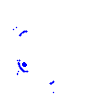
Particle: electron